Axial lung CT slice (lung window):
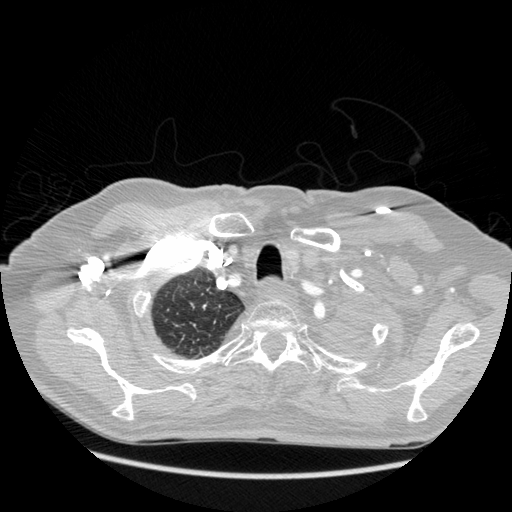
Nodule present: no